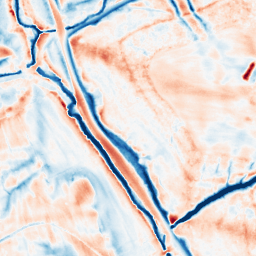
Category: edge_preserving
Decomposition family: guided
Decomposition parameters: radius: 8
eps: 0.001
Upsampling method: linear_exact
Upsampling parameters: scale: 2
Upsampling scale: 2